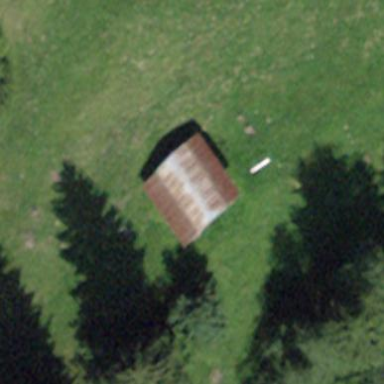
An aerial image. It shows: Barn.